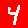
Digit: 4